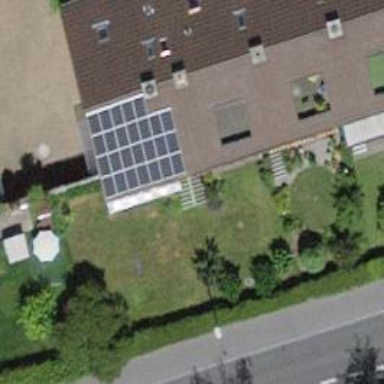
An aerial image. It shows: Solar power generator using photovoltaic panels.